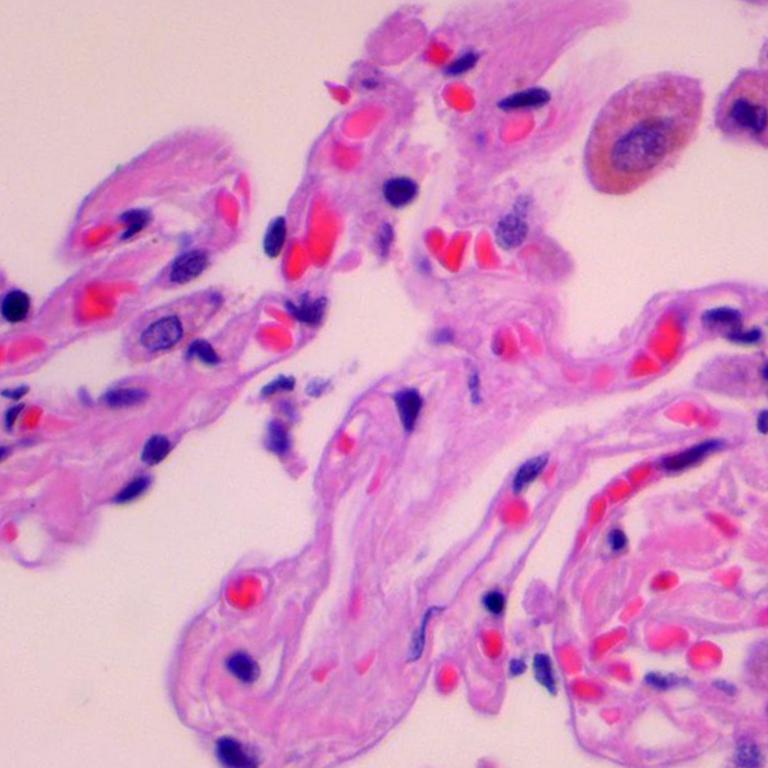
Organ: lung
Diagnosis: benign